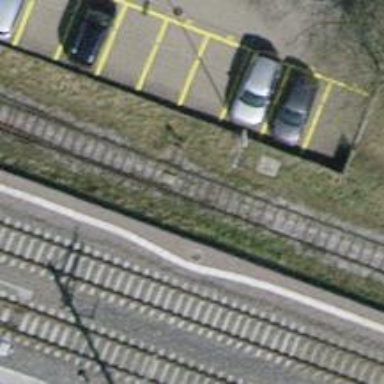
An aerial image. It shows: Railway switch.